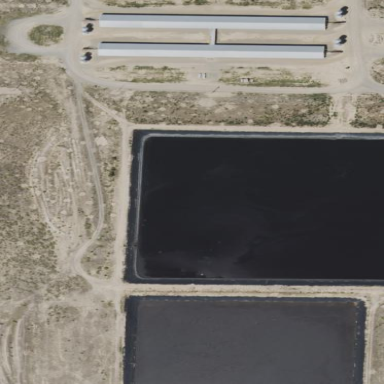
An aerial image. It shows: Reservoir containing sewage water.